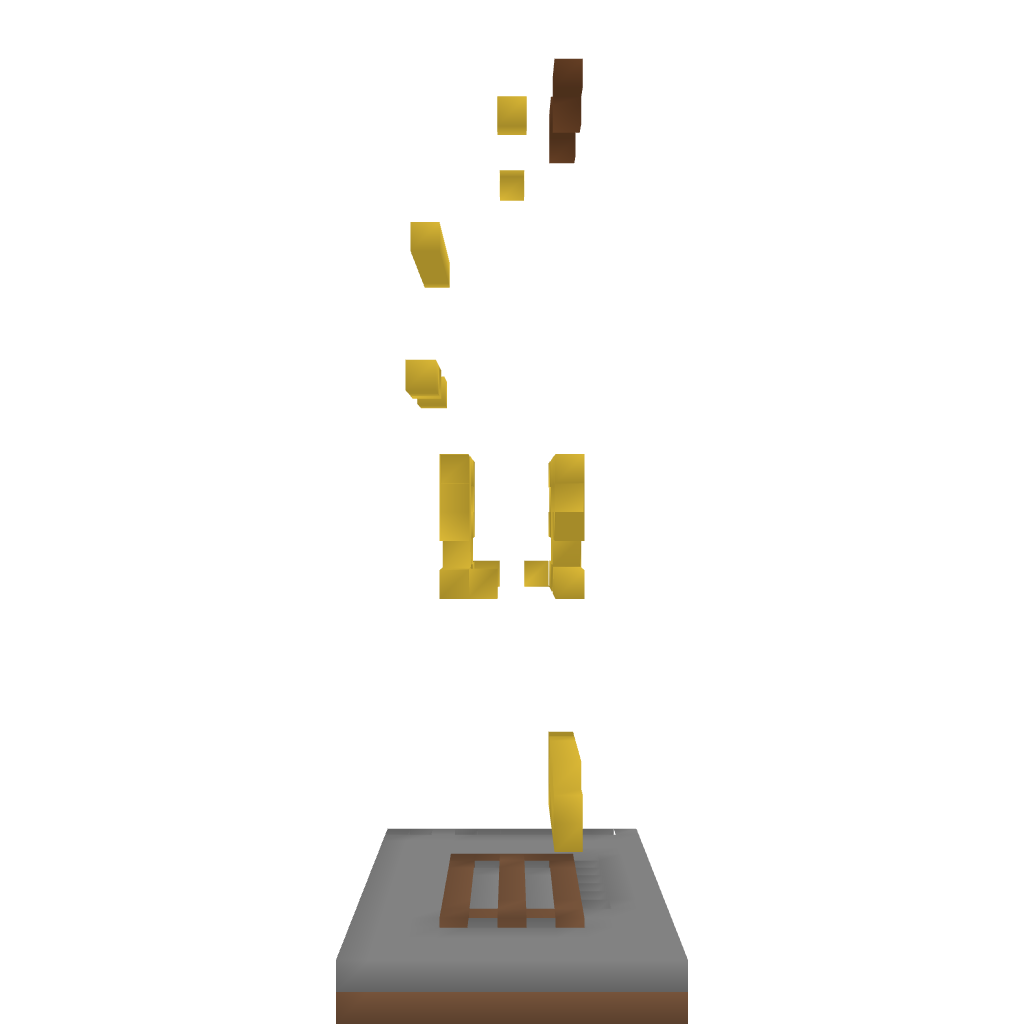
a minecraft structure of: Statue of Nike